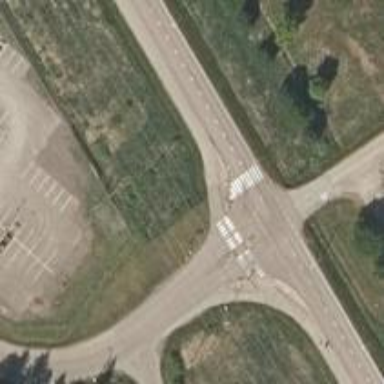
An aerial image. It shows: Pedestrian crossing with zebra markings on footway.